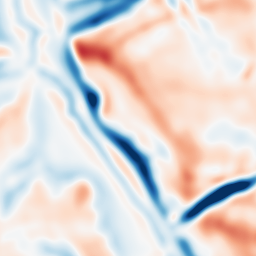
Category: multiscale
Decomposition family: dog
Decomposition parameters: sigma_low: 5
sigma_high: 10
Upsampling method: cubic_catmull_rom
Upsampling parameters: scale: 4
Upsampling scale: 4